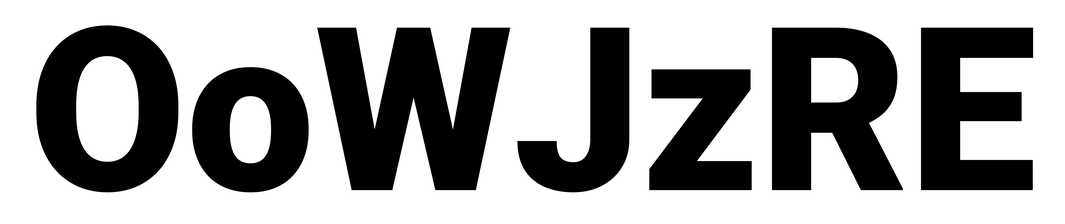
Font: Roboto_Black